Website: bh-photo
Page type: customer-info-address
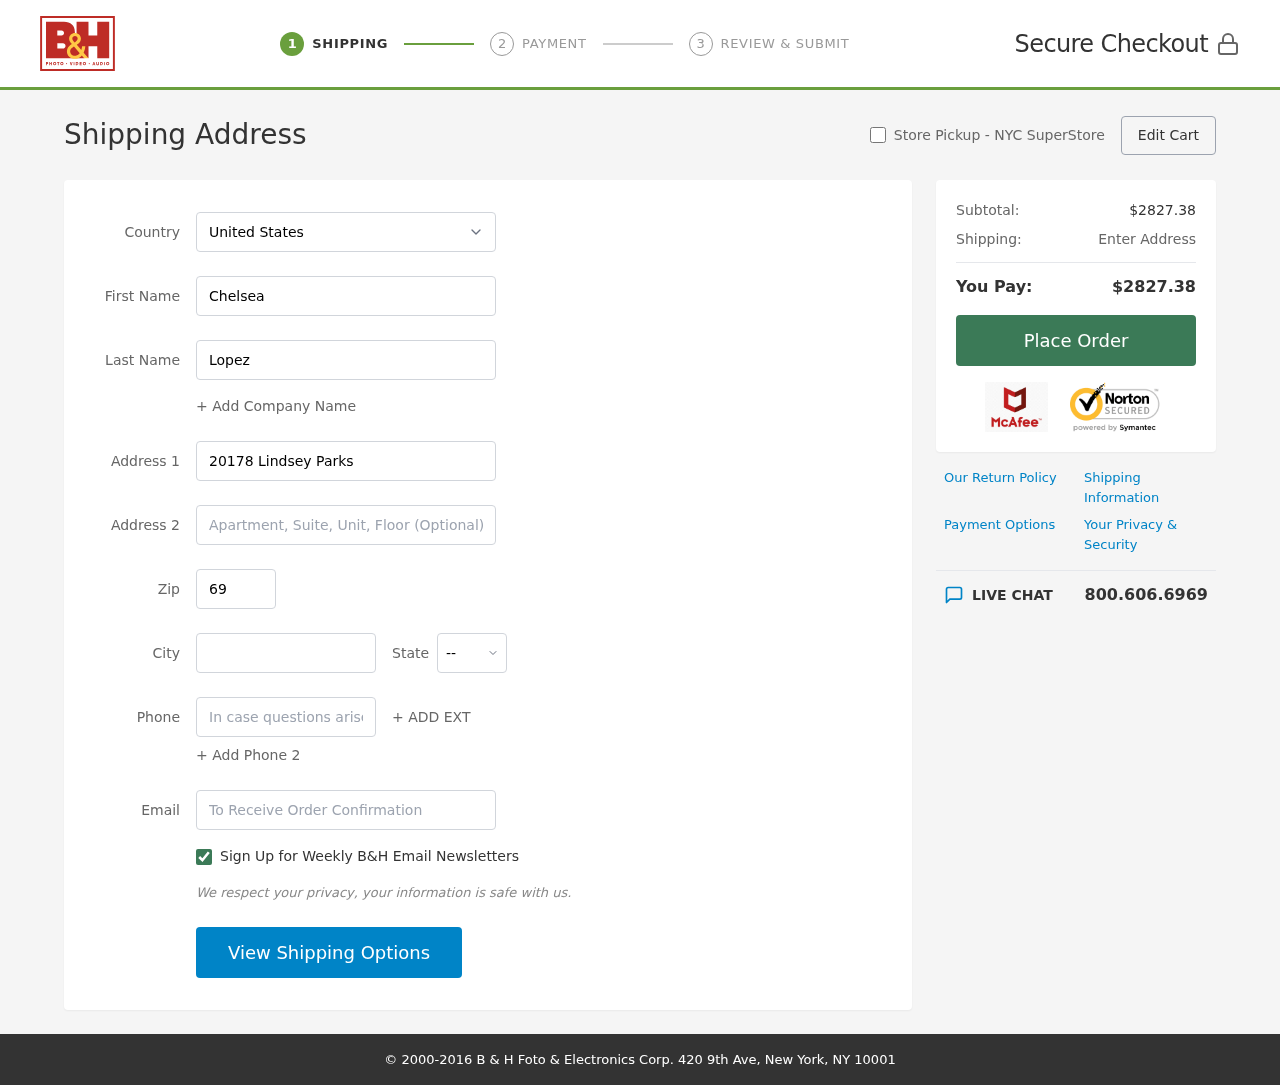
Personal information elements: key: PII_CITY
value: Rosefurt
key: PII_COUNTRY
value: United States
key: PII_EMAIL
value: clopez@hotmail.com
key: PII_FIRSTNAME
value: Chelsea
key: PII_LASTNAME
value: Lopez
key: PII_PHONE
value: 4413428114
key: PII_POSTCODE
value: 69534
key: PII_STATE_ABBR
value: CO
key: PII_STREET
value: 20178 Lindsey Parks
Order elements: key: ORDER_SUBTOTAL
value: $2827.38
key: ORDER_TOTAL
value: $2827.38